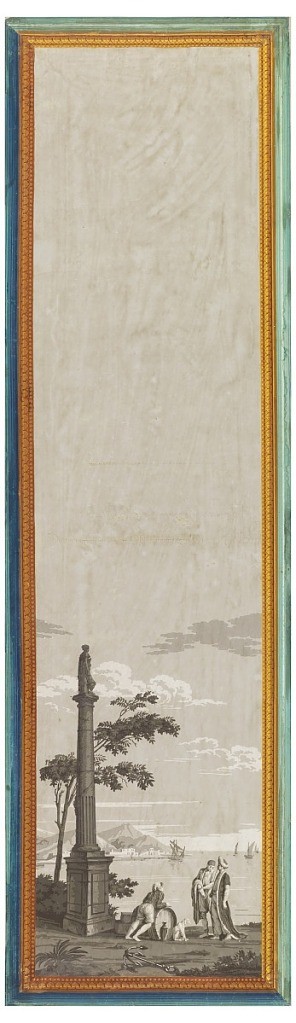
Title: Les Portiques d'Athenes
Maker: Dufour et Leroy
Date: ca. 1820
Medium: Block-printed on machine made paper, applied border
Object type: Scenic panel
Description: One of series: "Les Portiques d'Athenes Bay" with volcanic mountain in background. On shore in foreground three figures and a column supporting statue of a woman. Architectural border in yellow and blue.